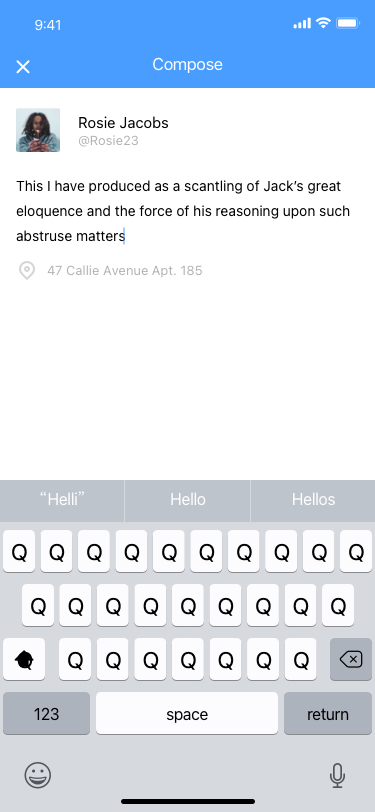
Text in this UI design:
Rosie Jacobs
@Rosie23
This I have produced as a scantling of Jack’s great eloquence and the force of his reasoning upon such abstruse matters
47 Callie Avenue Apt. 185
Compose